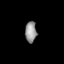
Tissue: prostate
Cell type: T cells
Senescence score: 0.6919
Nuclear area (px): 236
Mean DAPI intensity: 147.627